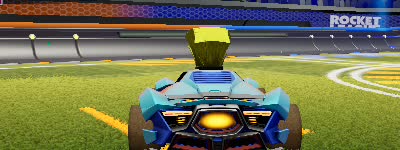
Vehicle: werewolf